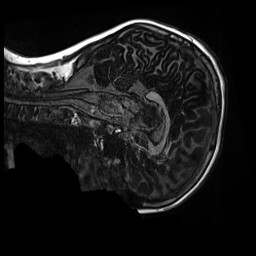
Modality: MP2RAGE
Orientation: sagittal
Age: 9
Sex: male
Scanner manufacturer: siemens
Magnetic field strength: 3 T
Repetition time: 4 s
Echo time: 0.00303 s